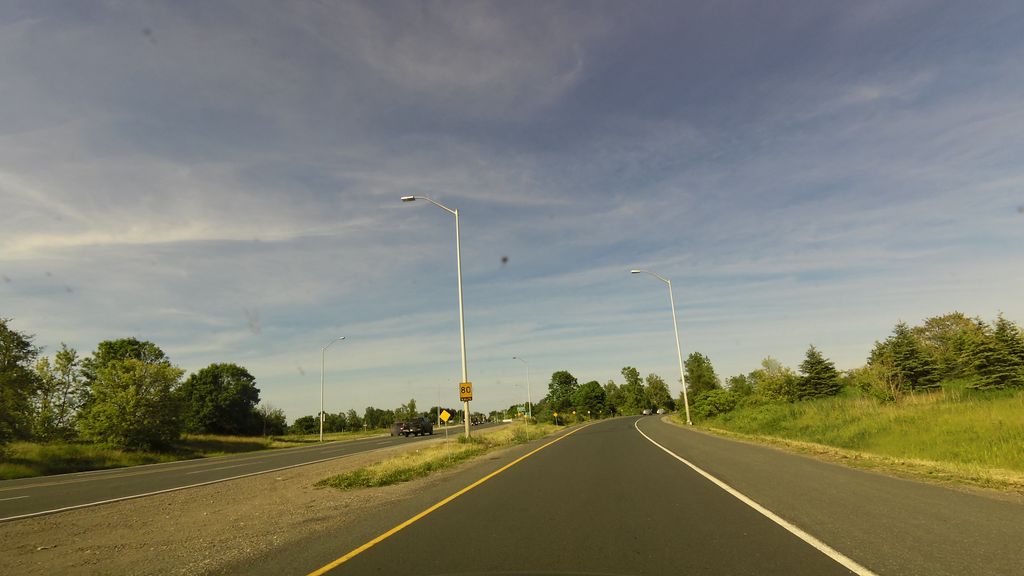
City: hamilton